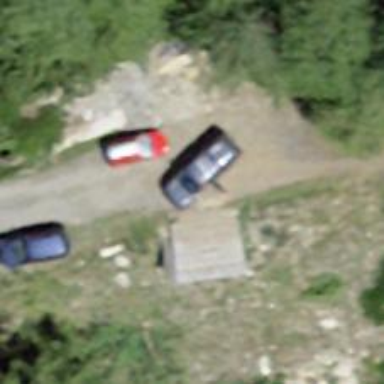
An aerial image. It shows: Parking area with surface.